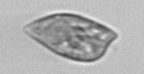
Label: Prorocentrum_dentatum